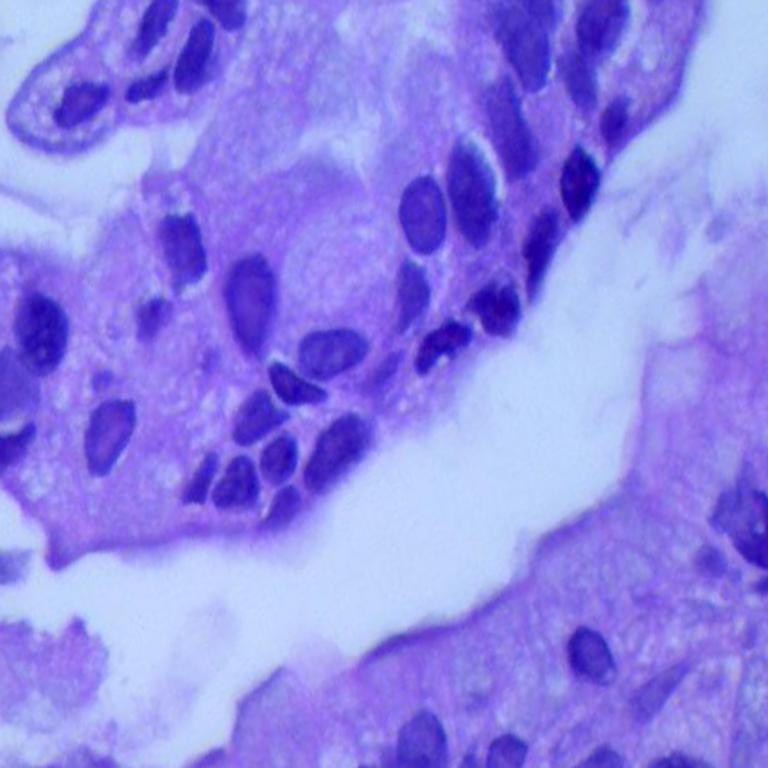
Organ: lung
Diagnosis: adenocarcinomas